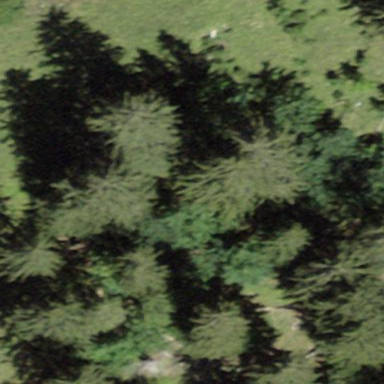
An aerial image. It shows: Forest area.